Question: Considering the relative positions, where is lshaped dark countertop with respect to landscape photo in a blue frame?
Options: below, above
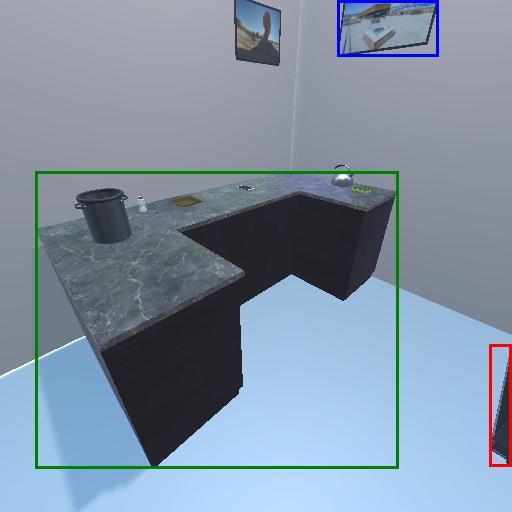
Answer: below